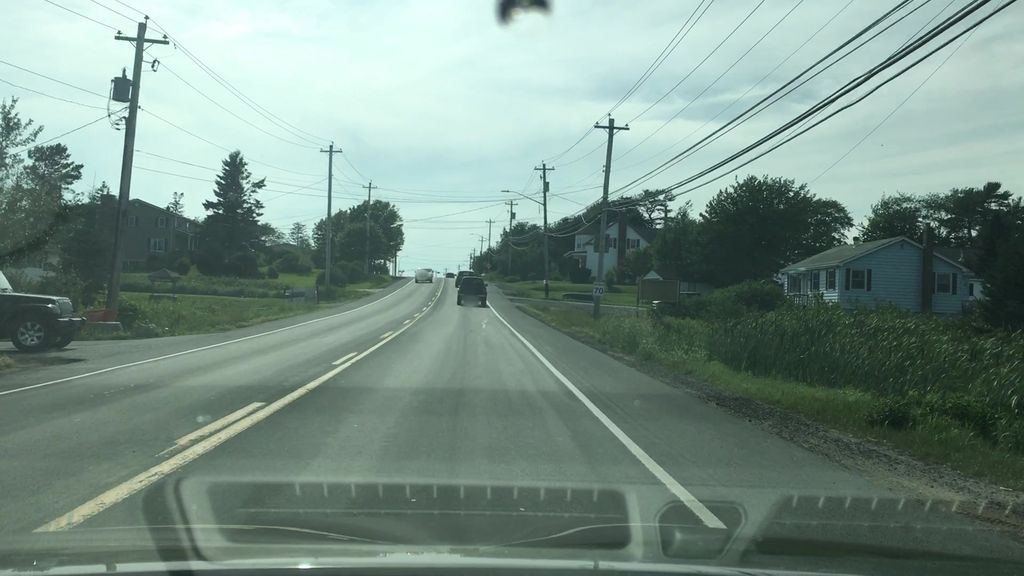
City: halifax